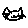
Label: cat